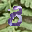
Label: 3